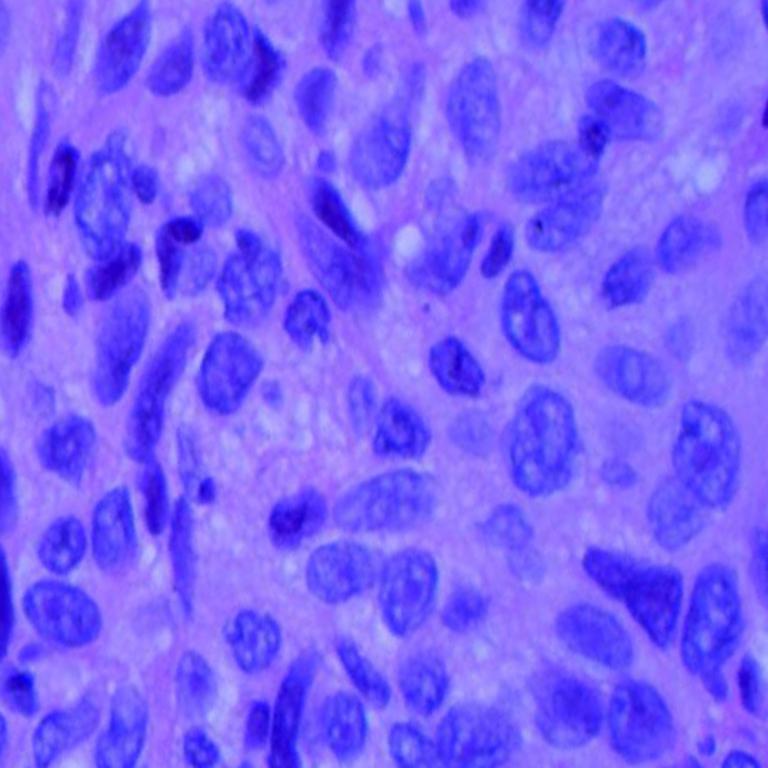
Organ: lung
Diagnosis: squamous carcinomas